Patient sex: F
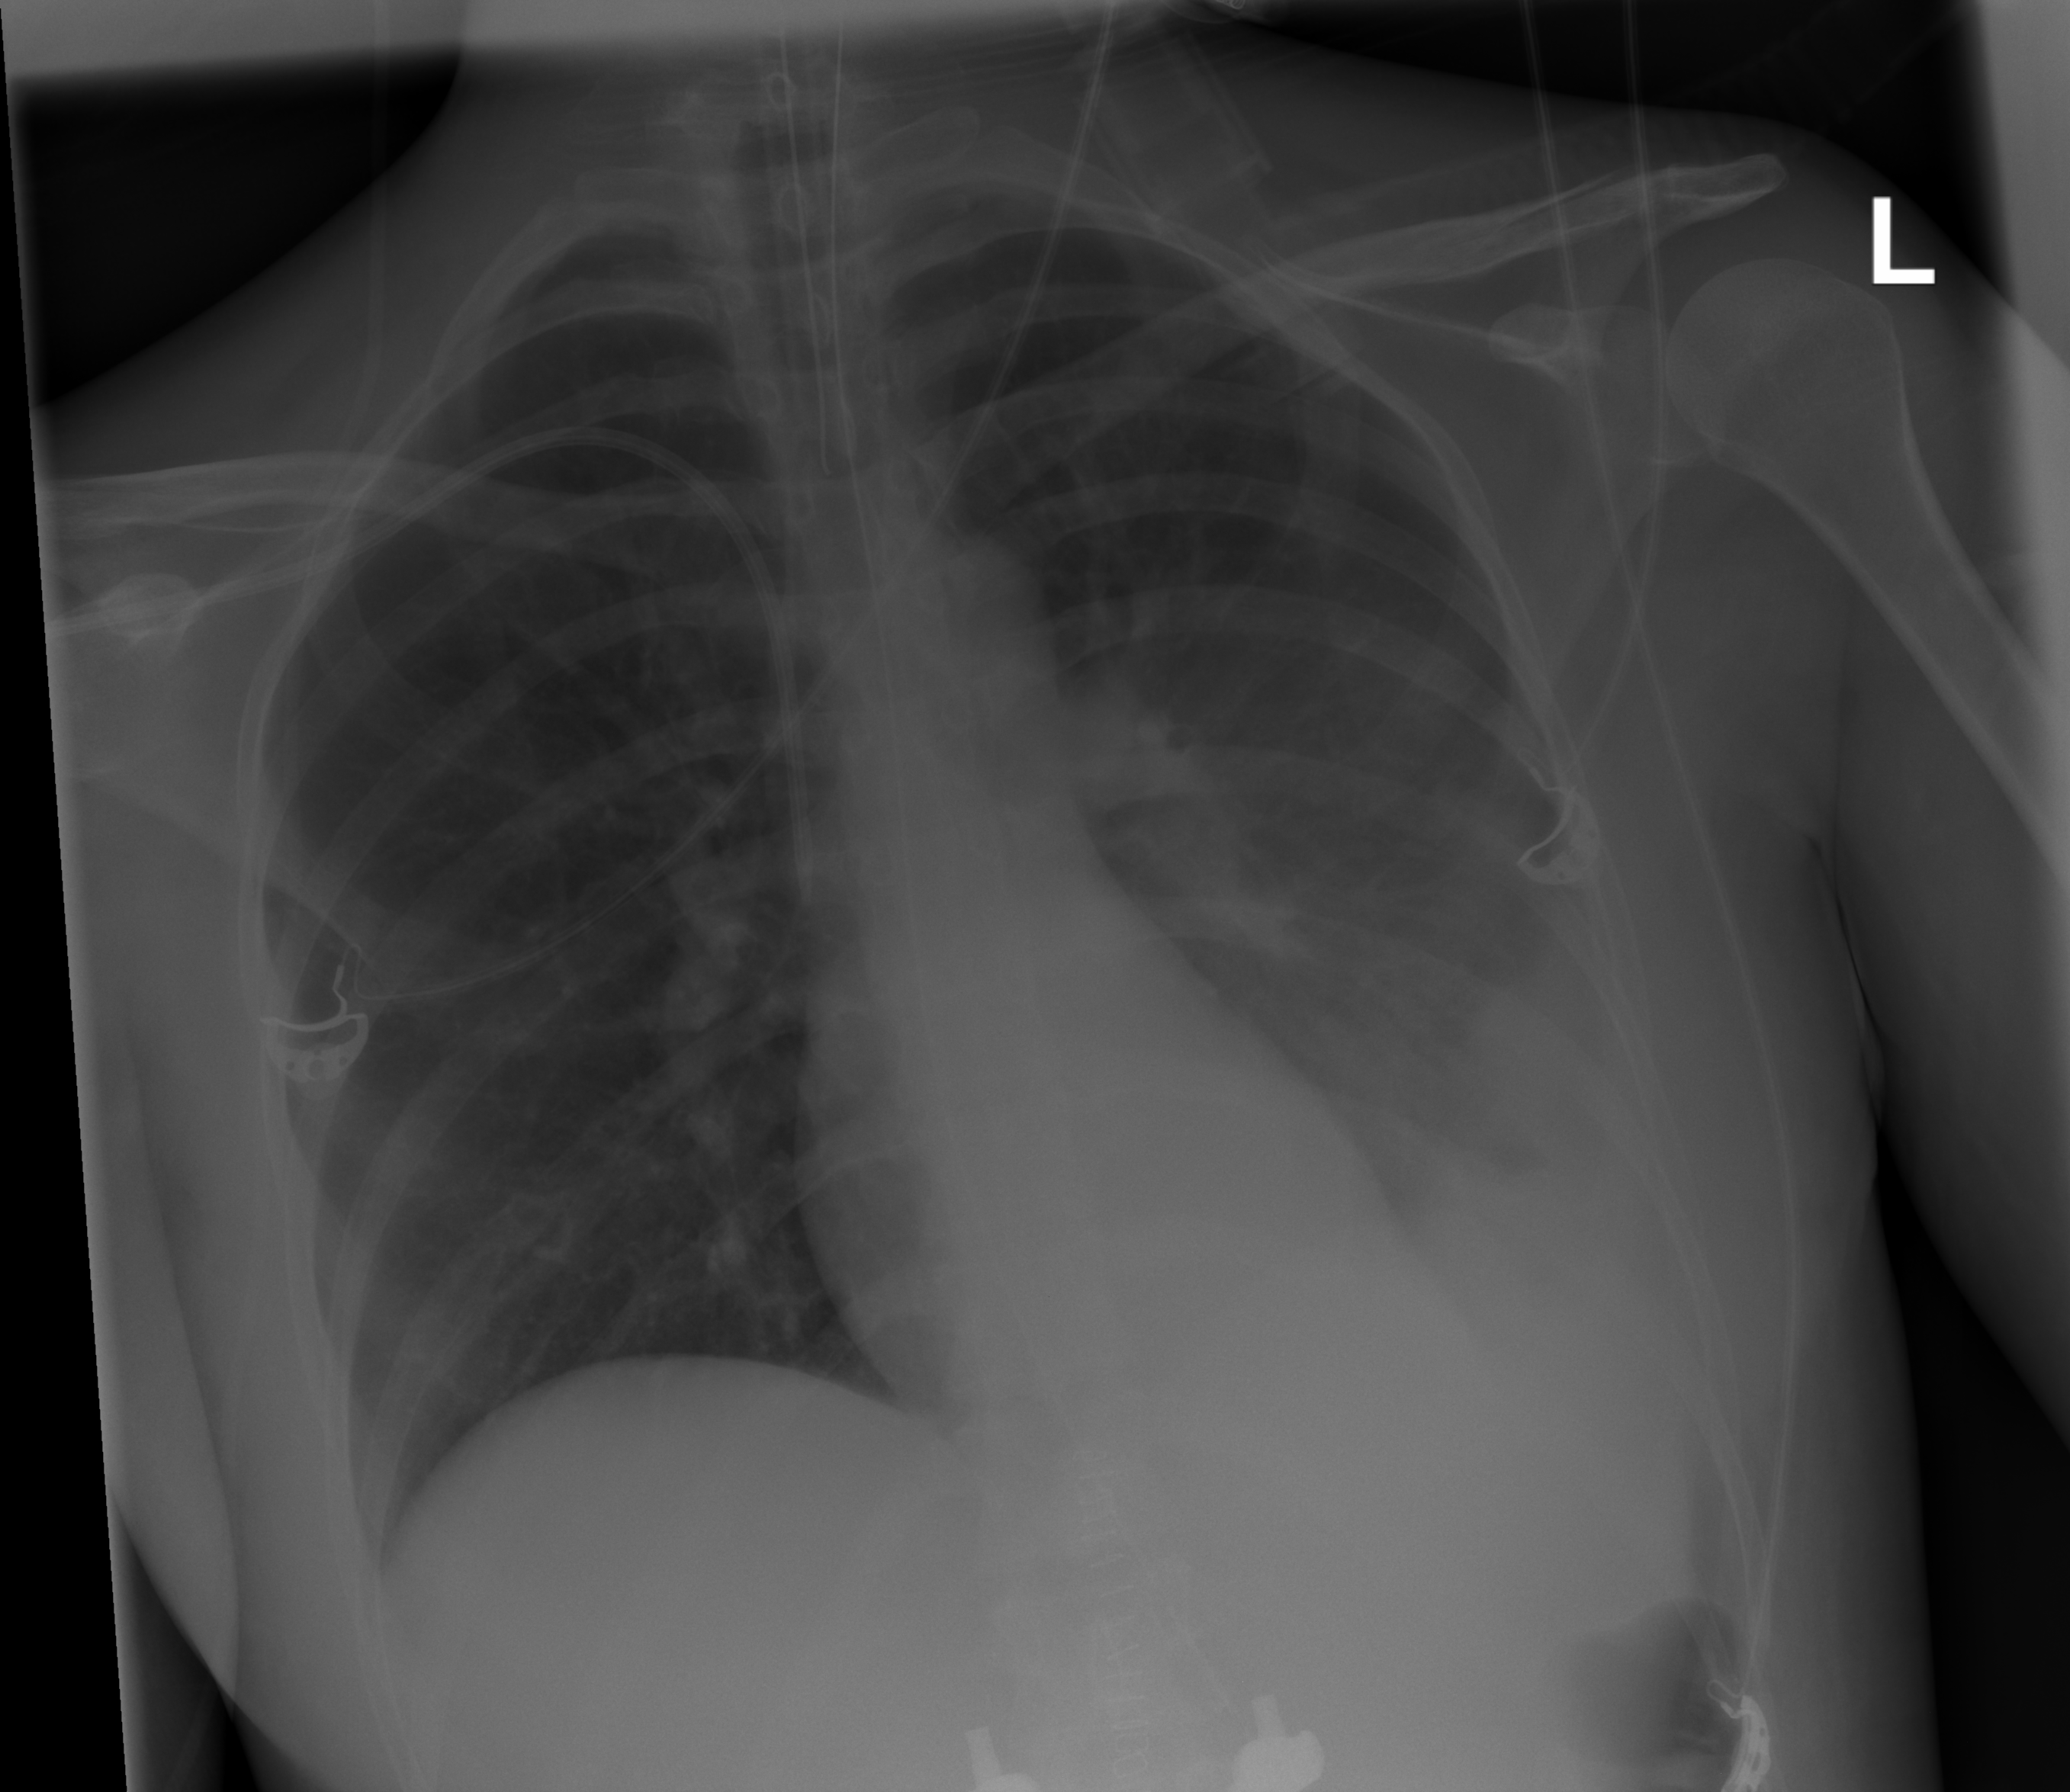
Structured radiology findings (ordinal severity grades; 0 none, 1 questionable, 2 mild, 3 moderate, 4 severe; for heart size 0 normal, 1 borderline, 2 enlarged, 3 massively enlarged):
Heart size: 0
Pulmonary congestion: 0
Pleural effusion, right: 0
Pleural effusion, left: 3
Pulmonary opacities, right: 0
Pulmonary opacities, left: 2
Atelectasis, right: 0
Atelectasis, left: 3